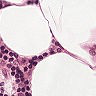
Metastatic tissue present: no